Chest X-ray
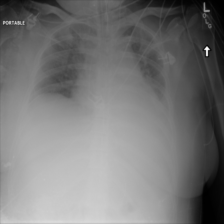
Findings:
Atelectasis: positive
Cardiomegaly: positive
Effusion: positive
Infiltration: positive
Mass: negative
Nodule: negative
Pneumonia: negative
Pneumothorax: negative
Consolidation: negative
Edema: negative
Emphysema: negative
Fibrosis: negative
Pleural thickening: negative
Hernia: negative